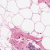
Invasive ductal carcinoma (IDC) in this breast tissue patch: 0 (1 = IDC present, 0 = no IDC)